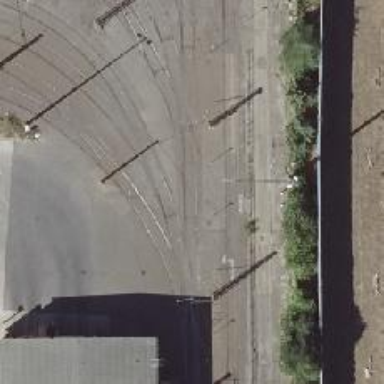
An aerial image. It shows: Railway switch.